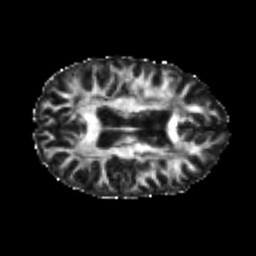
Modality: FA
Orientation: axial
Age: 21
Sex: female
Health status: healthy
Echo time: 0.074 s